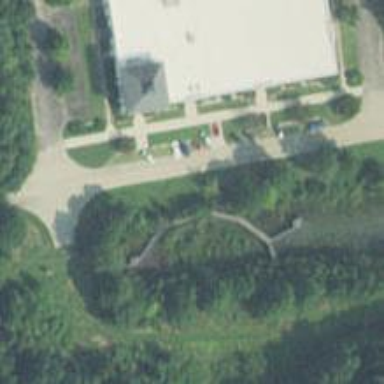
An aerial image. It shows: Path.